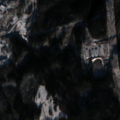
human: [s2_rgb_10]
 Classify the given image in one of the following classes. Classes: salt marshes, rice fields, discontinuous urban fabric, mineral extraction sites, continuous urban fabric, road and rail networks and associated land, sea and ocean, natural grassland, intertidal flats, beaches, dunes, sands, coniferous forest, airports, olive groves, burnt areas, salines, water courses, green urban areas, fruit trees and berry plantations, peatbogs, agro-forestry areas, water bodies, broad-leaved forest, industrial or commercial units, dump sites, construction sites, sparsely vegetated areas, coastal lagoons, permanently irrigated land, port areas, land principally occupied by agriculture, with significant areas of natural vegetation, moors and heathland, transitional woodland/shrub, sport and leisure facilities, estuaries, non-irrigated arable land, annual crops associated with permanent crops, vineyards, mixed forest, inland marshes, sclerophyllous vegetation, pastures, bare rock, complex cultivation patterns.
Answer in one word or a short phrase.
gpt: dump sites, coniferous forest, mixed forest, transitional woodland/shrub, water bodies